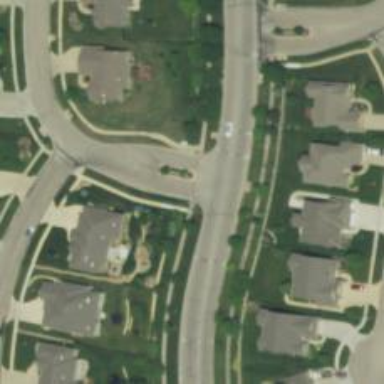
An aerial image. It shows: Unmarked road crossing.